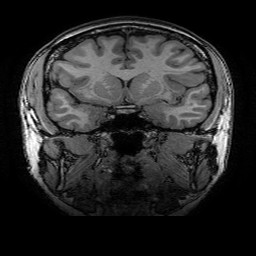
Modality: T1w
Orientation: sagittal
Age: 62
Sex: female
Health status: healthy
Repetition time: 2.53 s
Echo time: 0.0034 s